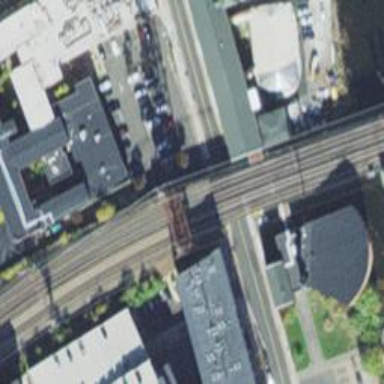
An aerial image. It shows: Bridge with electrified railway tracks featuring contact line.